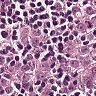
Metastatic tissue present: yes